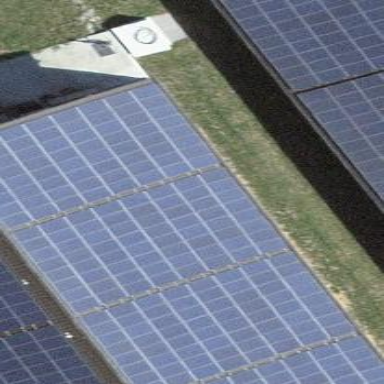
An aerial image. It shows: Solar power generator using photovoltaic panels.